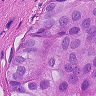
Metastatic tissue present: yes